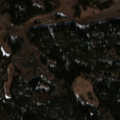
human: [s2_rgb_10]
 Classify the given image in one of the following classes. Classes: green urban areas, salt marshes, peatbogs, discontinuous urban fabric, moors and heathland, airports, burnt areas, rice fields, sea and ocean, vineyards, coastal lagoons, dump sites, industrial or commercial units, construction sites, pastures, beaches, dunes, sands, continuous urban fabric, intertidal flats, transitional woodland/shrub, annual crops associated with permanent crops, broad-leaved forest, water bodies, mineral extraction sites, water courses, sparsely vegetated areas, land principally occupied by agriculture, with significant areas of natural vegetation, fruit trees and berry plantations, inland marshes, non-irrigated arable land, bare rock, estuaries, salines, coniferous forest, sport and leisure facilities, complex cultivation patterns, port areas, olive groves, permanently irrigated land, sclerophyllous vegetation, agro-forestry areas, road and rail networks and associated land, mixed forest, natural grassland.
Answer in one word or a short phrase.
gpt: land principally occupied by agriculture, with significant areas of natural vegetation, coniferous forest, mixed forest, transitional woodland/shrub